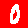
Digit: 0